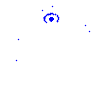
Particle: pion